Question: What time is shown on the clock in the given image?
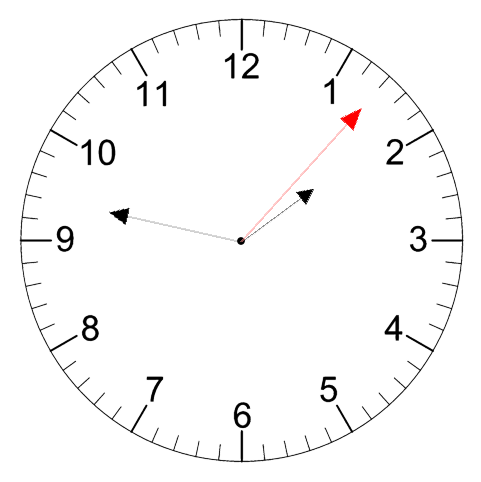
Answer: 01:47:07